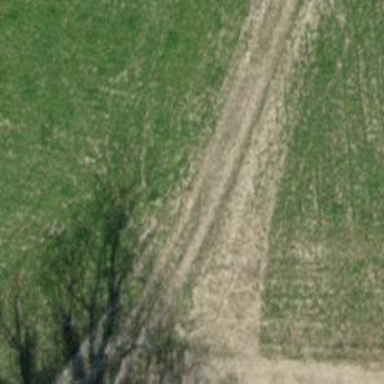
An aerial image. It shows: Grassy track with grade 5 track type.